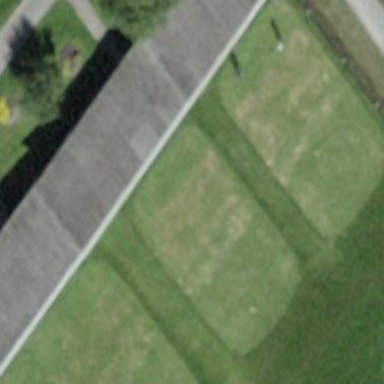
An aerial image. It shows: Shed.